Question: I'm trying to do this thing in D3.js but unable to find a way to do it.
What I want to do is, when a person clicks on the root node (level 0), it should show the child elements (level 1). When a person clicks on one of the child nodes (level 1) it should show its childrens (level 2) and the parent and parent-of-parent (level 1, this what the user clicked), but hide all the unrelated parents (from level 1).
Let me explain you this with pictures.

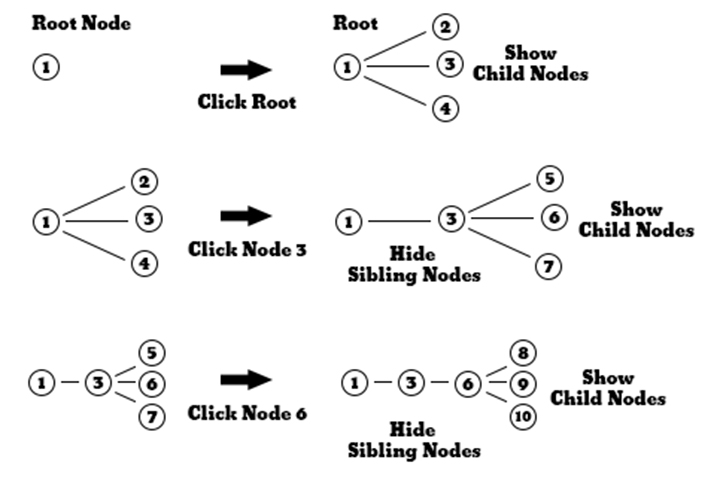
Answer: You could do something like <URL>
I forked <URL> and made a few changes:
1. Added a new property to each node .all_children which keeps track of all children. We need this, or something similar since .children contains the child nodes currently displayed, and ._children is used by the existing code to determine if a node contains children or not (and sets the style accordingly). Also added a .hidden property that helps to determine whether or not the node should be displayed. These are added after loading the data: d3.json("flare.json", function(error, flare) {
root = flare;
root.x0 = height / 2;
root.y0 = 0;
function collapse(d) {
if (d.children) {
d.all_children = d.children;
d._children = d.children;
d._children.forEach(collapse);
d.children = null;
d.hidden = true;
}
}
root.all_children = root.children;
root.children.forEach(collapse);
root.children.forEach(function(d) { d.hidden = false; });
root.hidden = false;
update(root);
});
2. Updated the update function to reflect the new changes and only draw the nodes that are supposed to be drawn: function update(source) {
// Compute the new tree layout.
var nodes = tree.nodes(root).filter(function(d) { return !d.hidden; }).reverse(),
links = tree.links(nodes);
The nodes variable is set to only contain nodes that are NOT hidden.
3. Updated the click handler to correctly set the state of the nodes in the display: // Toggle children on click.
function click(d) {
if (d.children) {
d._children = d.children;
d.children = null;
if (d._children) {
d._children.forEach(function(n) { n.hidden = true; });
if (d.parent) {
d.parent.children = d.parent.all_children;
d.parent.children.forEach(function(n) {
n.hidden = false;
});
}
}
} else {
d.children = d._children;
d._children = null;
if (d.children) {
d.children.forEach(function(n) { n.hidden = false; });
if (d.parent) {
d.parent.children = [d,];
d.parent.children.filter(function(n) { return n !== d; }).forEach(function(n) {
n.hidden = true;
});
}
}
}
update(d);
}
The first part of the if statement is called when we're collapsing a node, in which case, we need to display all of the siblings of the clicked node by setting d.parent.children to d.parent.all_children and setting each of those nodes to .hidden = false. And we need to hide all the children of the clicked node by setting d.children = null and then setting each node in d._children to hidden. The second part of the if statement is called when we're expanding a node, in which case, we need to hide its siblings (set .hidden to true) and update the .children property of the clicked node's .parent node so that only the clicked node is listed as a child.